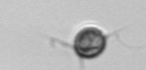
Label: Acanthoica_quattrospina